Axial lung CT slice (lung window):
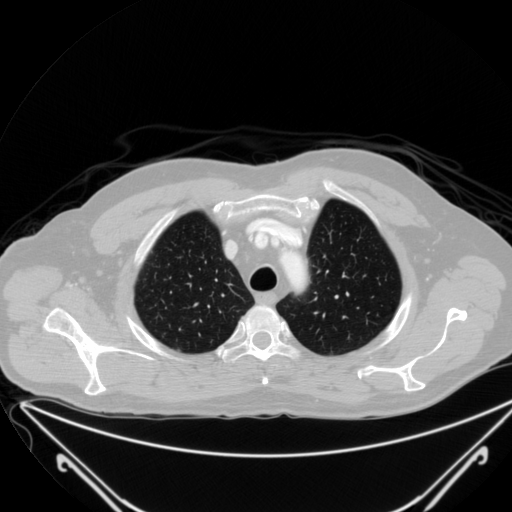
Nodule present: no